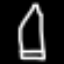
Label: pencil